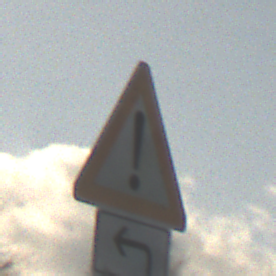
Verkehrszeichen: Gefahrenstelle
Zusatzzeichen unten: RichtungsangabeDurchPfeile2
Umgebung: Outdoor, Nature
Tageszeit: SunriseSunset
Wetter: PartlyCloudy
Licht: Natural
Jahreszeit: NotSpecified
Kontrast: MediumContrast